Interaction volume radius: 5 \u00c5
Interaction volume height: 10 \u00c5
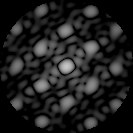
Disorder parameter: 0.2112